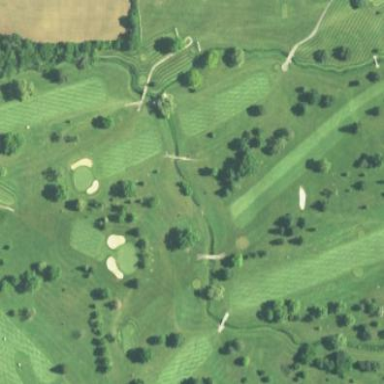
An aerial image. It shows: Golf course surrounded by greenery.